Current action and preconditions to check: trajectory_clear

Your task: For each precondition in the list above, predict whether it will hold at this action.

Consider the current scene as observed from the mobile robot's camera, and analyze the predicted future states of all dynamic agents (e.g., people, animals, vehicles, or any moving entities) within the NEXT SECOND.

IMPORTANT: Only answer "very likely" if you are absolutely certain—based on strong, clear evidence—that a dynamic agent will violate the precondition in the predicted future state. Do NOT answer "very likely" for unlikely, ambiguous, or low-probability risks.

Ask yourself for each precondition: Is there a high probability, with clear and convincing evidence, that the predicted future states of any dynamic agent will interfere with the predicted future state of the currently executing action within the NEXT SECOND, causing that precondition to fail?

Assess the risk level based on these predictions. Use "likely" or "very likely" if motions create a clear risk of interference.

Use "neutral" or "improbable" if agents are nearby but their predicted paths are clearly diverging or non-conflicting.

Failure Risk Categories: "very improbable", "improbable", "neutral", "likely", "very likely"

Answer Format: Output ONLY the probability_of_failure value from these categories: "very improbable", "improbable", "neutral", "likely", "very likely"

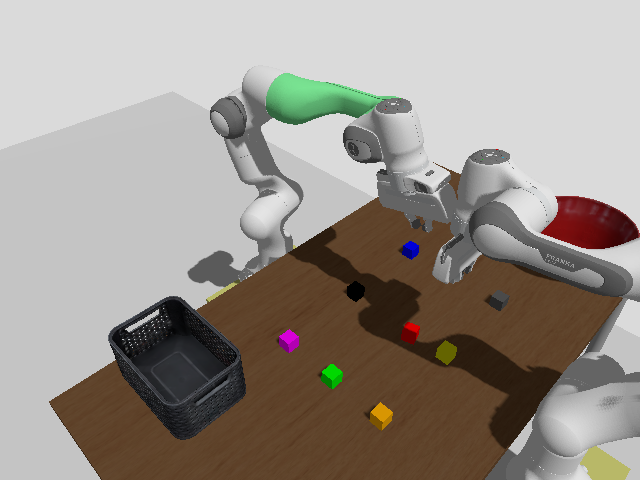

Answer: likely